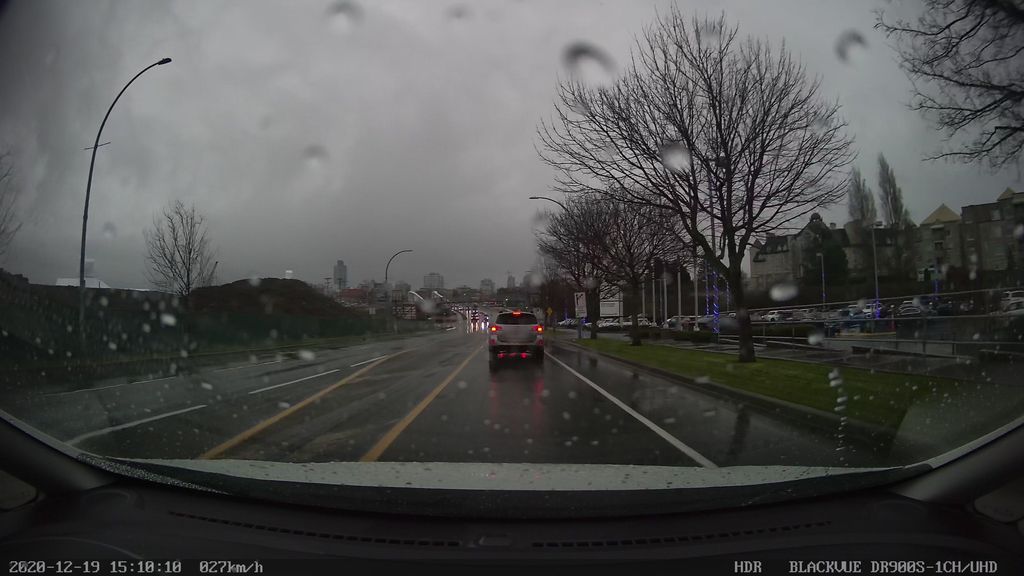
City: victoria